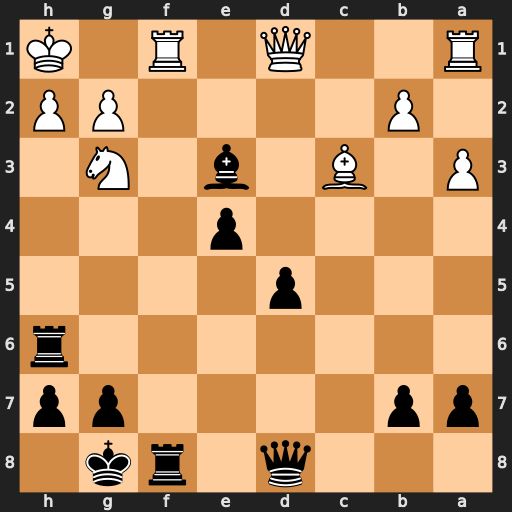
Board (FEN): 3q1rk1/pp4pp/7r/3p4/4p3/P1B1b1N1/1P4PP/R2Q1R1K
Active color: b
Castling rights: -
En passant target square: -
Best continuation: Rxh2+ Kxh2 Qh4#